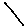
Label: line